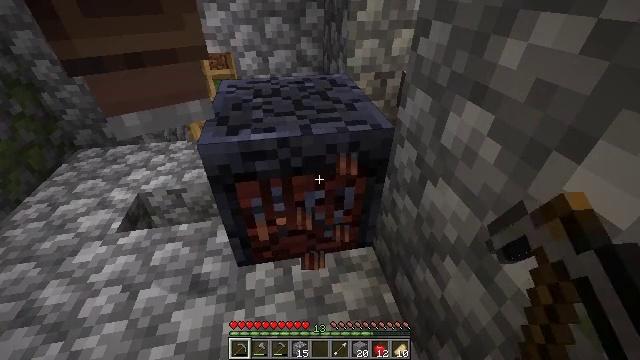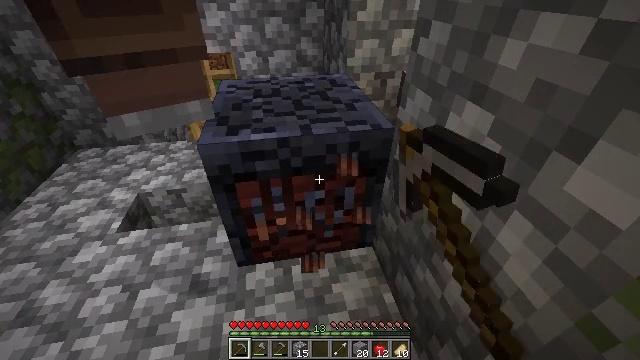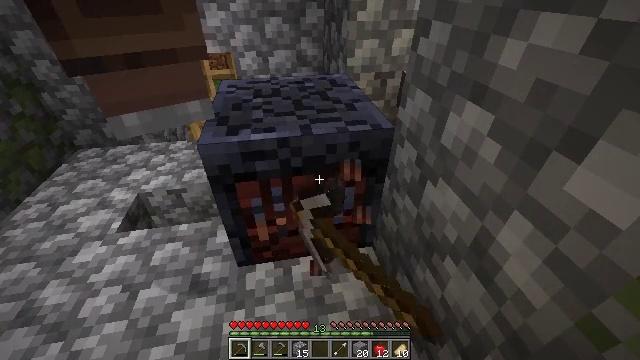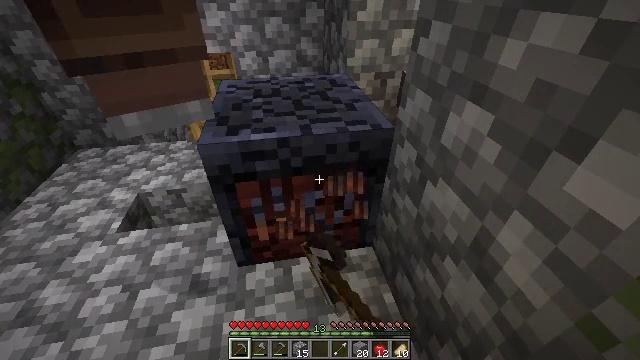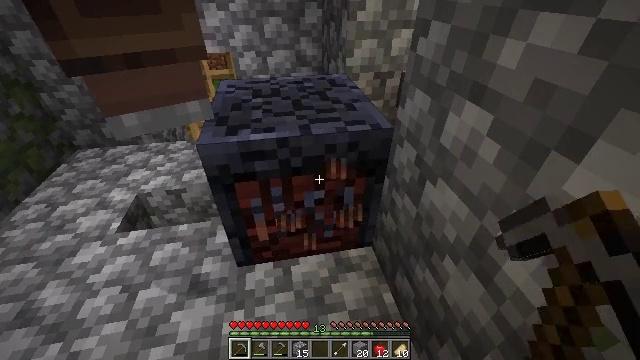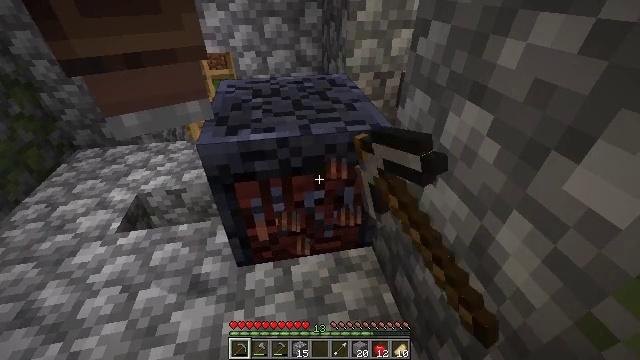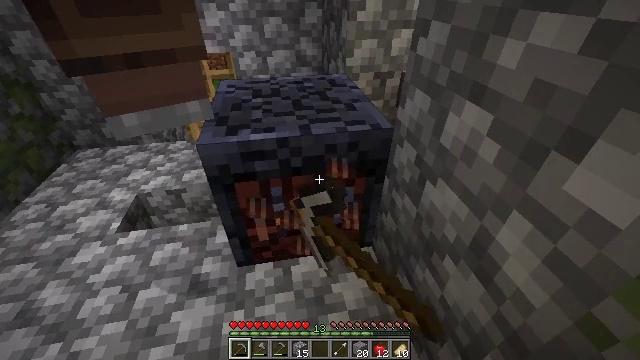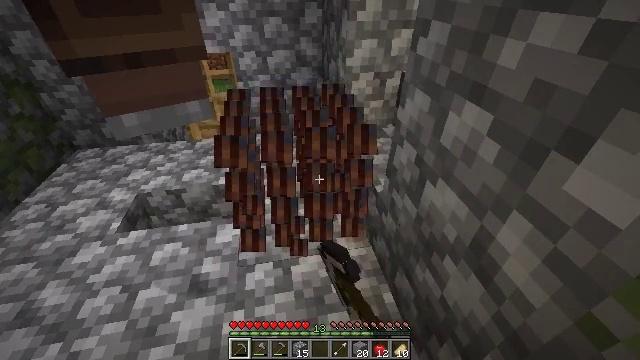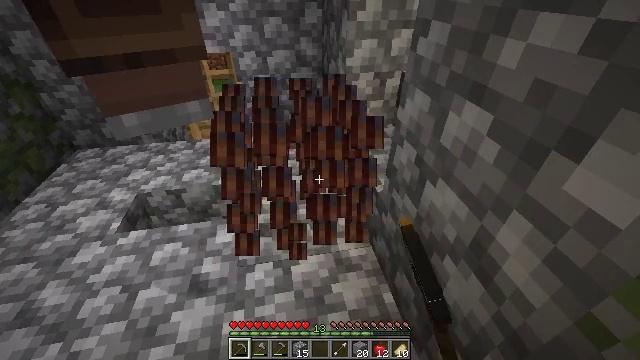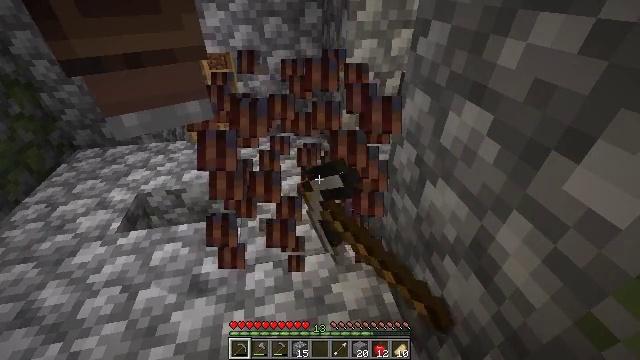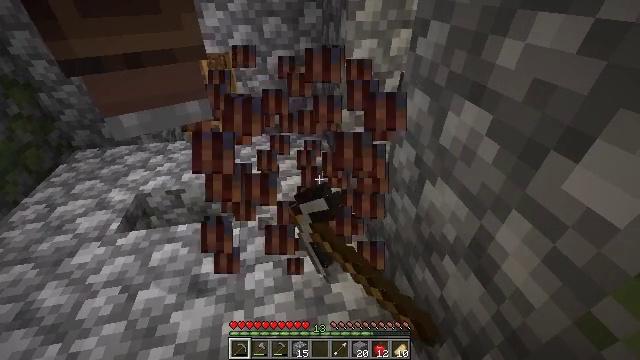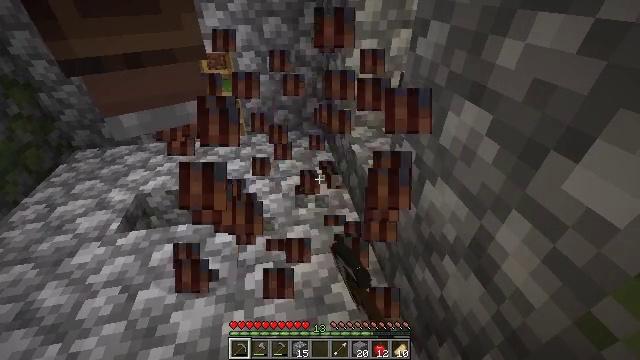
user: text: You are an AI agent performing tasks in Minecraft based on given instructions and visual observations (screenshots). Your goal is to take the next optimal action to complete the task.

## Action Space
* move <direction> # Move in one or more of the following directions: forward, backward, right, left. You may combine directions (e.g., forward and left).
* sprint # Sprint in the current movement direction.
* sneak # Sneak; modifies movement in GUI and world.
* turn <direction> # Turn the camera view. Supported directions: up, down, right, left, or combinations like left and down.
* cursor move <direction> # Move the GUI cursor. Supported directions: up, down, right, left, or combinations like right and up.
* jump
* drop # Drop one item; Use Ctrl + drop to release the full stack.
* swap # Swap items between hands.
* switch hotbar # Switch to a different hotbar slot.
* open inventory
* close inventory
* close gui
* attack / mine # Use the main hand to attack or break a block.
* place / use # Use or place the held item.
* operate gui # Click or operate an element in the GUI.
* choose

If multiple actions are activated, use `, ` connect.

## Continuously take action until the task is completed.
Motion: motion action
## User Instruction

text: Attack the smithing table to collect it.
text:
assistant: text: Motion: attack / mine
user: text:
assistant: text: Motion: attack / mine
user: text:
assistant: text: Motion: attack / mine
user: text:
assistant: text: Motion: attack / mine
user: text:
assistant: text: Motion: attack / mine
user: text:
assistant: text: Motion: attack / mine
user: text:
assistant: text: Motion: attack / mine
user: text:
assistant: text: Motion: attack / mine
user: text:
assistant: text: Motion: attack / mine
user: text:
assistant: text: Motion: attack / mine
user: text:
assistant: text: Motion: attack / mine
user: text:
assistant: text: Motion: attack / mine